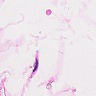
Metastatic tissue present: no